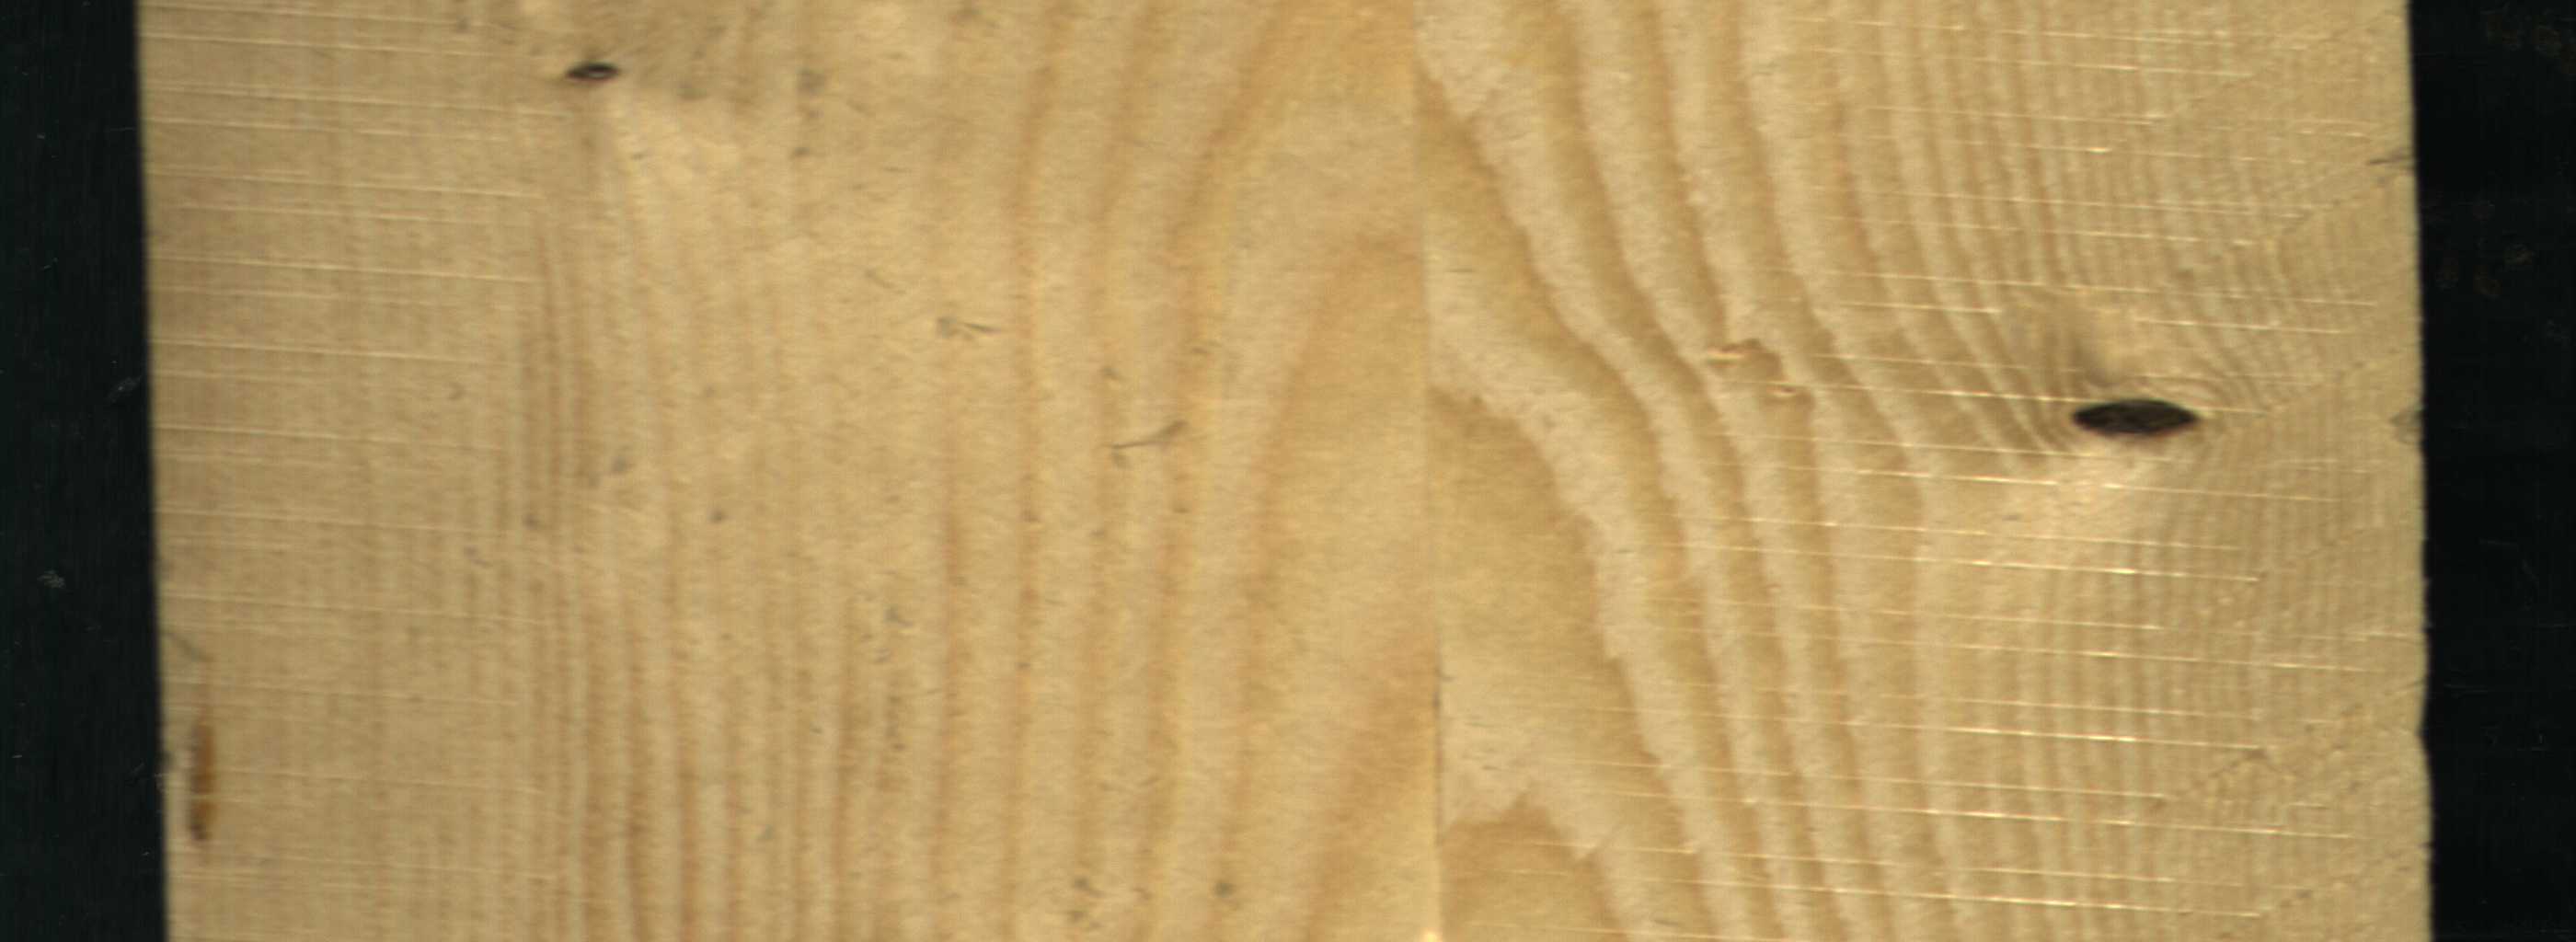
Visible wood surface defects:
resin
Dead_Knot
Dead_Knot